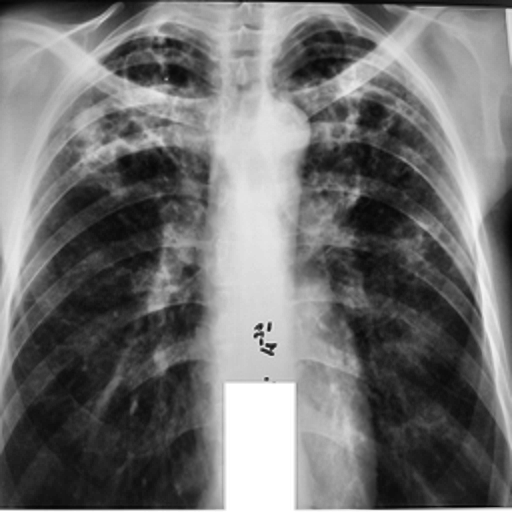
Finding: TUBERCULOSIS